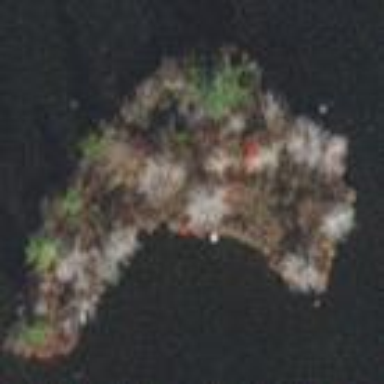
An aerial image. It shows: Islet.